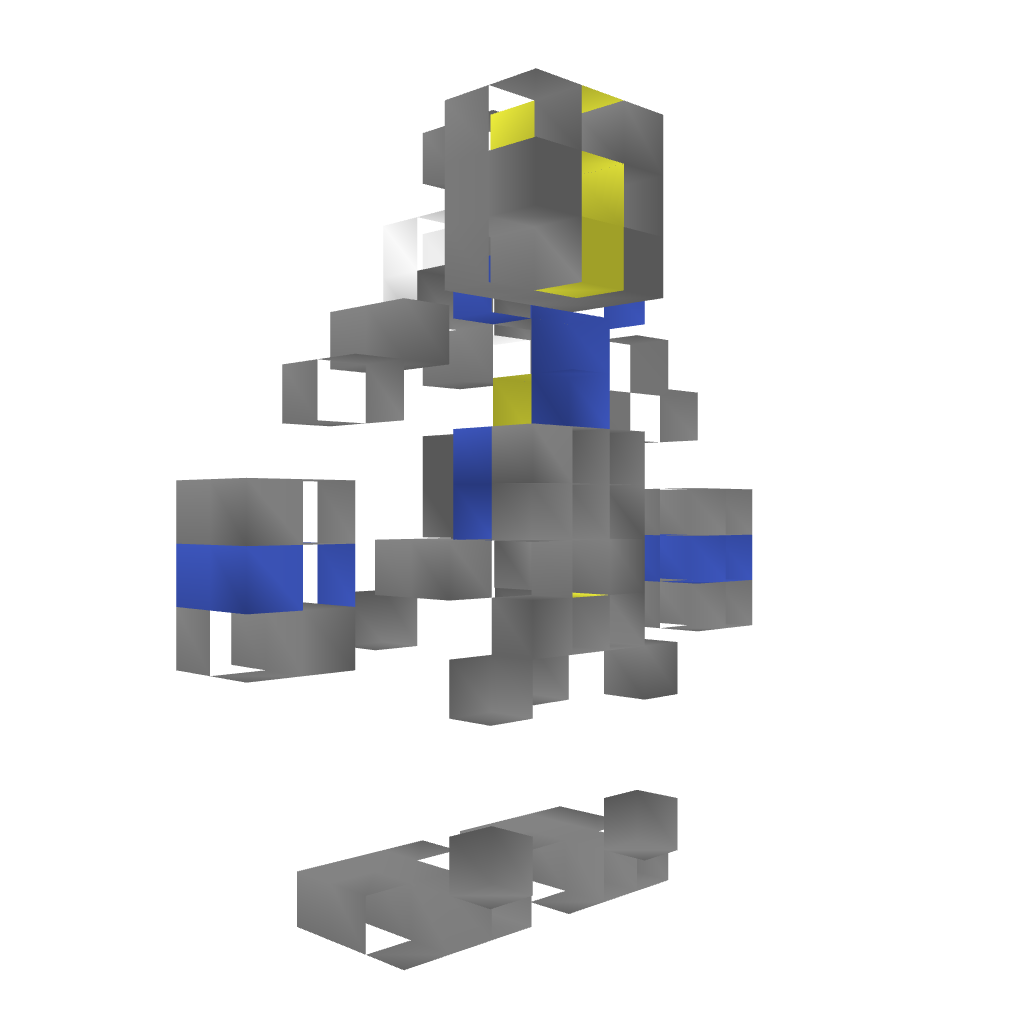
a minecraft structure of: Mech_1 bad low quality